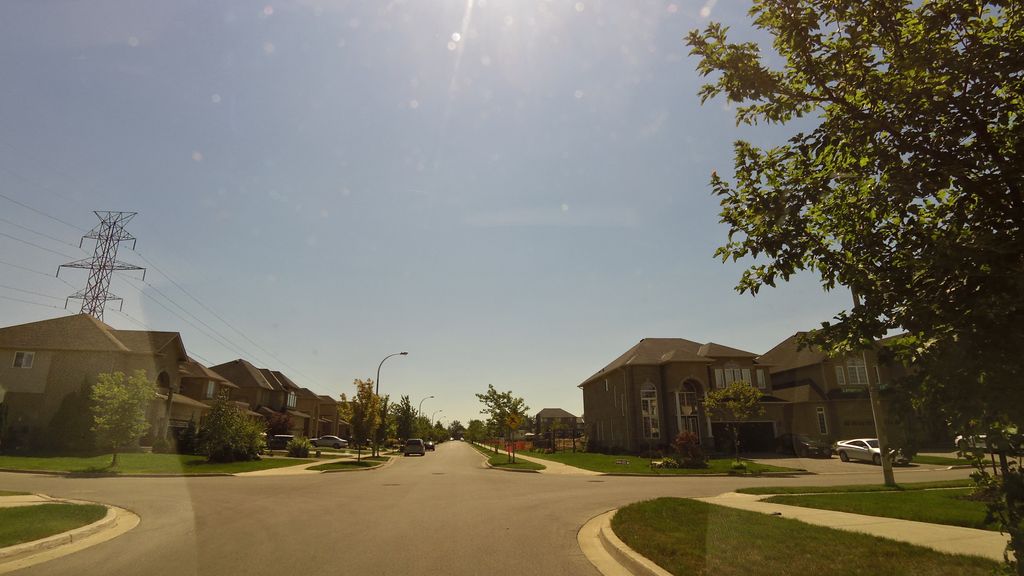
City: hamilton